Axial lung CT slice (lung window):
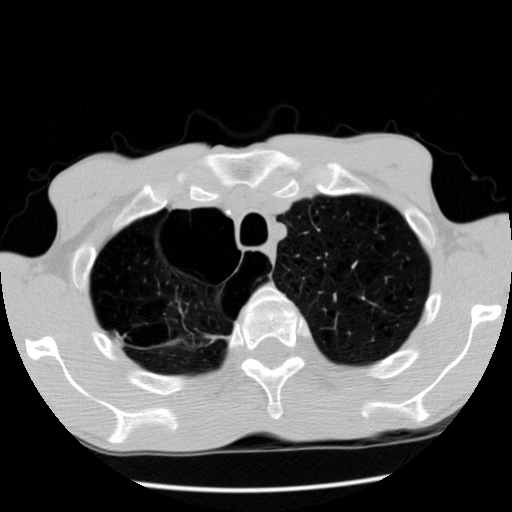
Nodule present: no